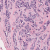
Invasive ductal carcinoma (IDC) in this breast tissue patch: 1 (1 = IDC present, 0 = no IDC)